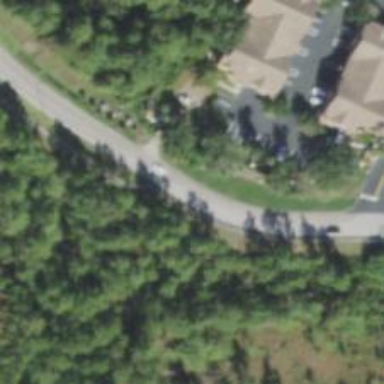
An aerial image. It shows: Residential road with asphalt surface and sidewalk on the left.